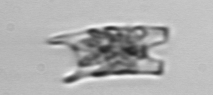
Label: Eucampia